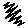
Label: zigzag